При подключении гальванического элемента напряжением $1.5~В$ к зажимам $A$ и $B$ (см. рисунок) амперметр показал ток $1~А$.  Когда полярность элемента изменили на противоположную, ток уменьшился в два раза.
Какая электрическая цепь находится внутри коробки?
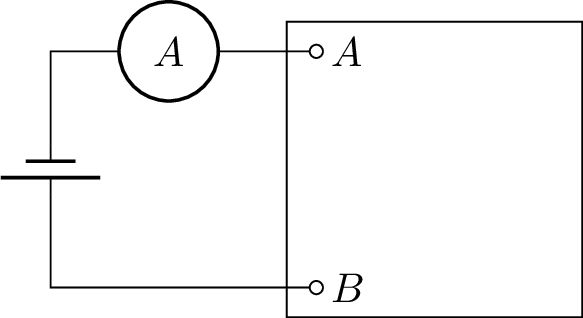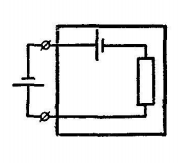
Темы:
T, Электричество, Цепи, Всероссийские, Черный ящик, Амперметр